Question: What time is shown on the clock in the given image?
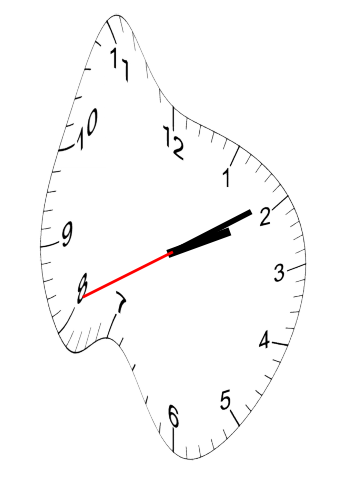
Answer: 02:09:41